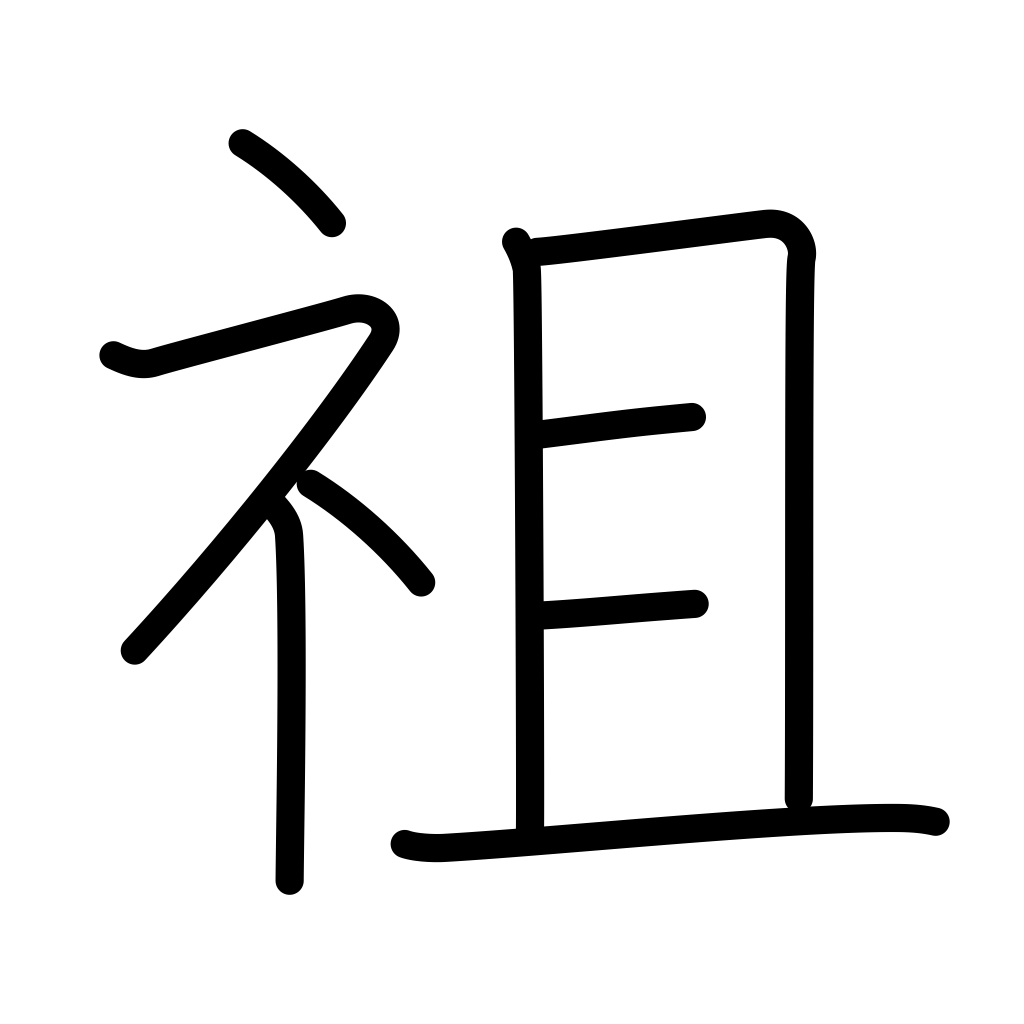
Meaning: ancestor